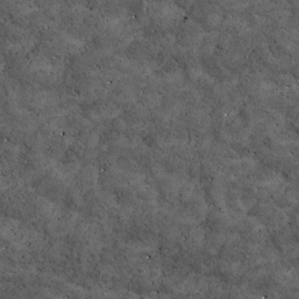
Label: non_frost